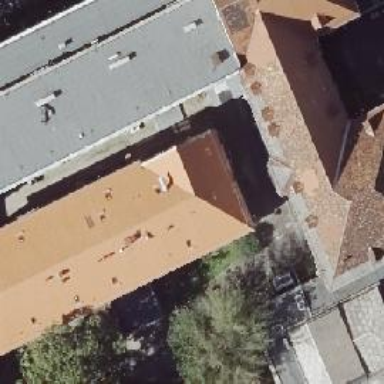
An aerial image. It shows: View of roof edge.